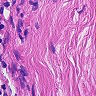
Metastatic tissue present: no